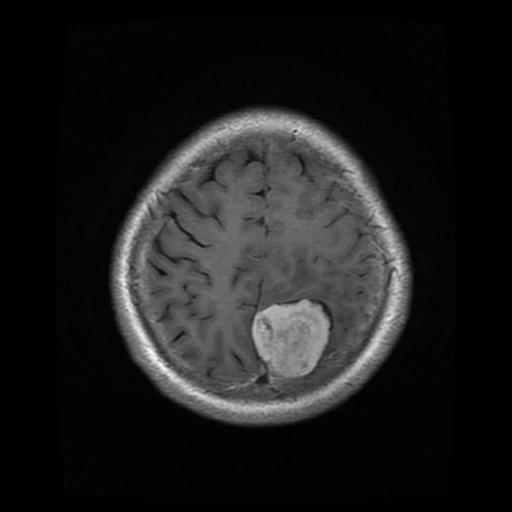
Label: meningioma